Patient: sex M, age 44
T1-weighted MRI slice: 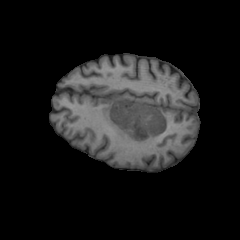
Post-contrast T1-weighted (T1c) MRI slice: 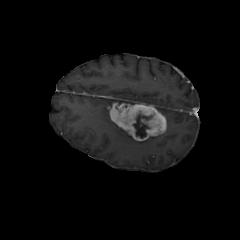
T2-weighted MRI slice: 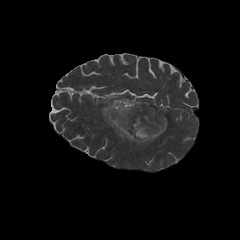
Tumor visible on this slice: yes
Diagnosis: Glioblastoma, IDH-wildtype
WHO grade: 4